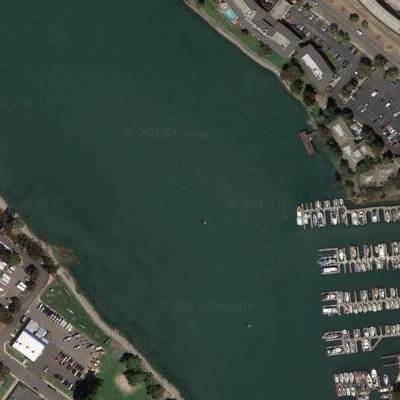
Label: dRiverLake